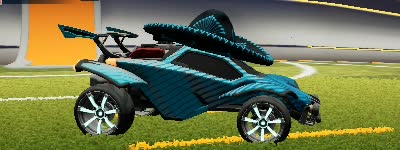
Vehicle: octane